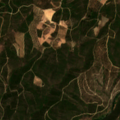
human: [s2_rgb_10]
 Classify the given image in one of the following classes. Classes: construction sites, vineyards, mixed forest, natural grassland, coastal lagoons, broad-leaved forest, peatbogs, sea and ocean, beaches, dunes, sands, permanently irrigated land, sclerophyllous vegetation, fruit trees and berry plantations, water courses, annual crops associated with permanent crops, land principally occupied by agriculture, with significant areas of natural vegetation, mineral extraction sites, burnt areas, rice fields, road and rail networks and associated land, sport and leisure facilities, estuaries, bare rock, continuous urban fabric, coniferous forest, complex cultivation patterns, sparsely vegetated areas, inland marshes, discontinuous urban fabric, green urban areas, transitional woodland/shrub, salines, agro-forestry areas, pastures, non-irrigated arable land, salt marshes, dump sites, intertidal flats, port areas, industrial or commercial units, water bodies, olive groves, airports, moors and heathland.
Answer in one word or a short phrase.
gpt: annual crops associated with permanent crops, moors and heathland, transitional woodland/shrub